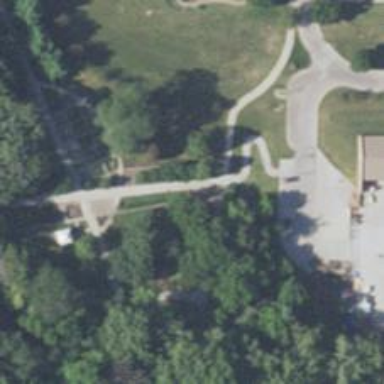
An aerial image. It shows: Memorial site with historic significance.